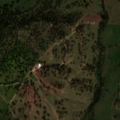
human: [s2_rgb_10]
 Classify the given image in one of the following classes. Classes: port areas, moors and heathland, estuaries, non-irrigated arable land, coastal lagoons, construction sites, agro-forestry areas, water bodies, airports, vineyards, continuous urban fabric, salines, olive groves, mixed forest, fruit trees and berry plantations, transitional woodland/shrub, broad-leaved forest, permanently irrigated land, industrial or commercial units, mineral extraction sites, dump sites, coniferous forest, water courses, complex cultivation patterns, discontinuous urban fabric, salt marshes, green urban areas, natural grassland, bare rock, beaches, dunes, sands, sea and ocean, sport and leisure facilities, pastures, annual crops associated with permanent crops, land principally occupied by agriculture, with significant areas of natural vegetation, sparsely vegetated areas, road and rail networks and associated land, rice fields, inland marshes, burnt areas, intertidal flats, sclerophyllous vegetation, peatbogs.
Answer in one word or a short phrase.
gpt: non-irrigated arable land, pastures, agro-forestry areas, transitional woodland/shrub